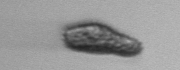
Label: Pseudochattonella_farcimen